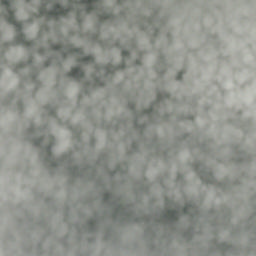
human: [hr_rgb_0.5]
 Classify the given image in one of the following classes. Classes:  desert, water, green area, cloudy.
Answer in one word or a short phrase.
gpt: cloudy